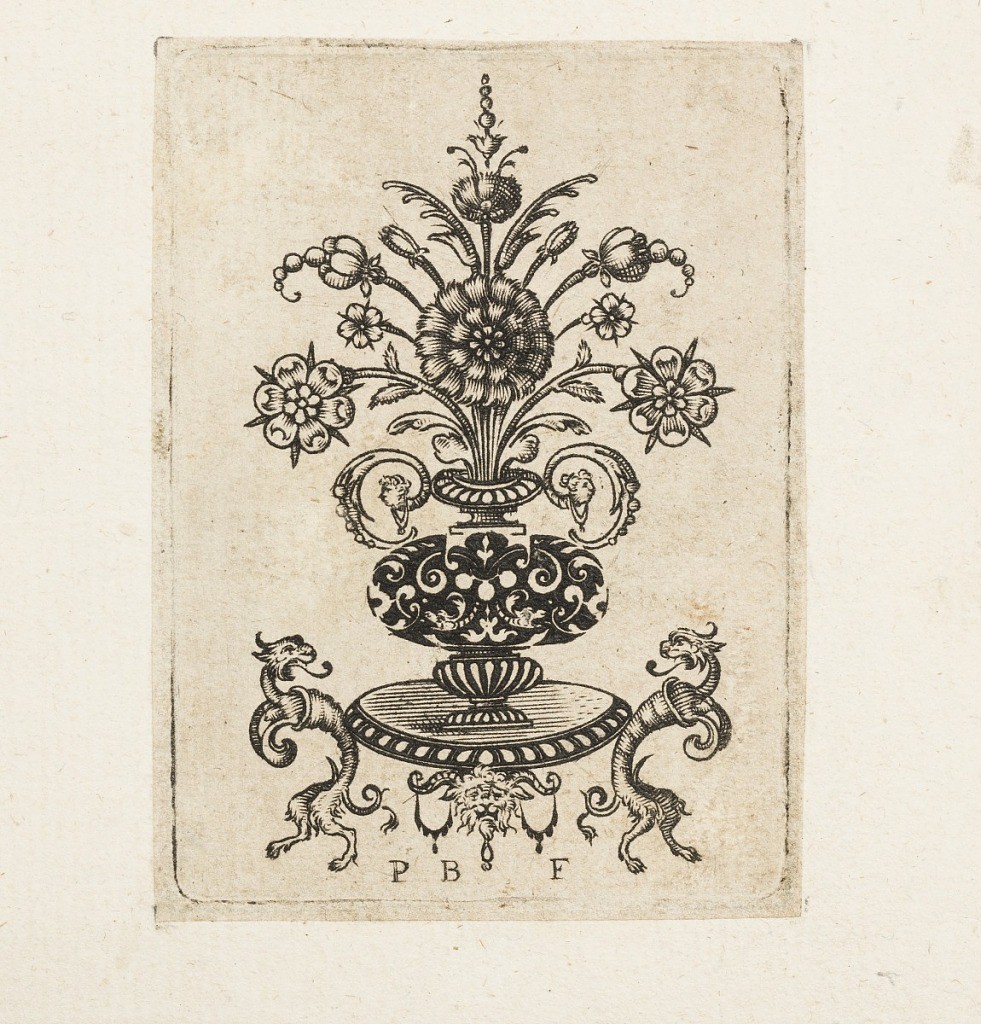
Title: Plate from Omnia Conando Docilis Solertia Vincit (A Docile Disposition will Conquers all Difficulty)
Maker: Paul Birckenhultz, German, 1561 - 1639
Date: ca. 1600
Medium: Engraving, blackwork on laid paper
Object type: Print
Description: Vertical rectangle showing a vase containing a symmetrical floral arrangement. The vase stand on a tray decorated with gadrooning and supported by grotesque lions and a mask.